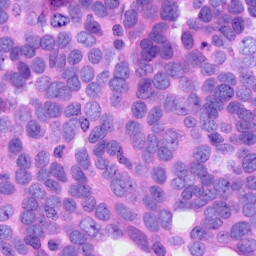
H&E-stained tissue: Ovarian